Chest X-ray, AP view. Patient: 46 years old, sex M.
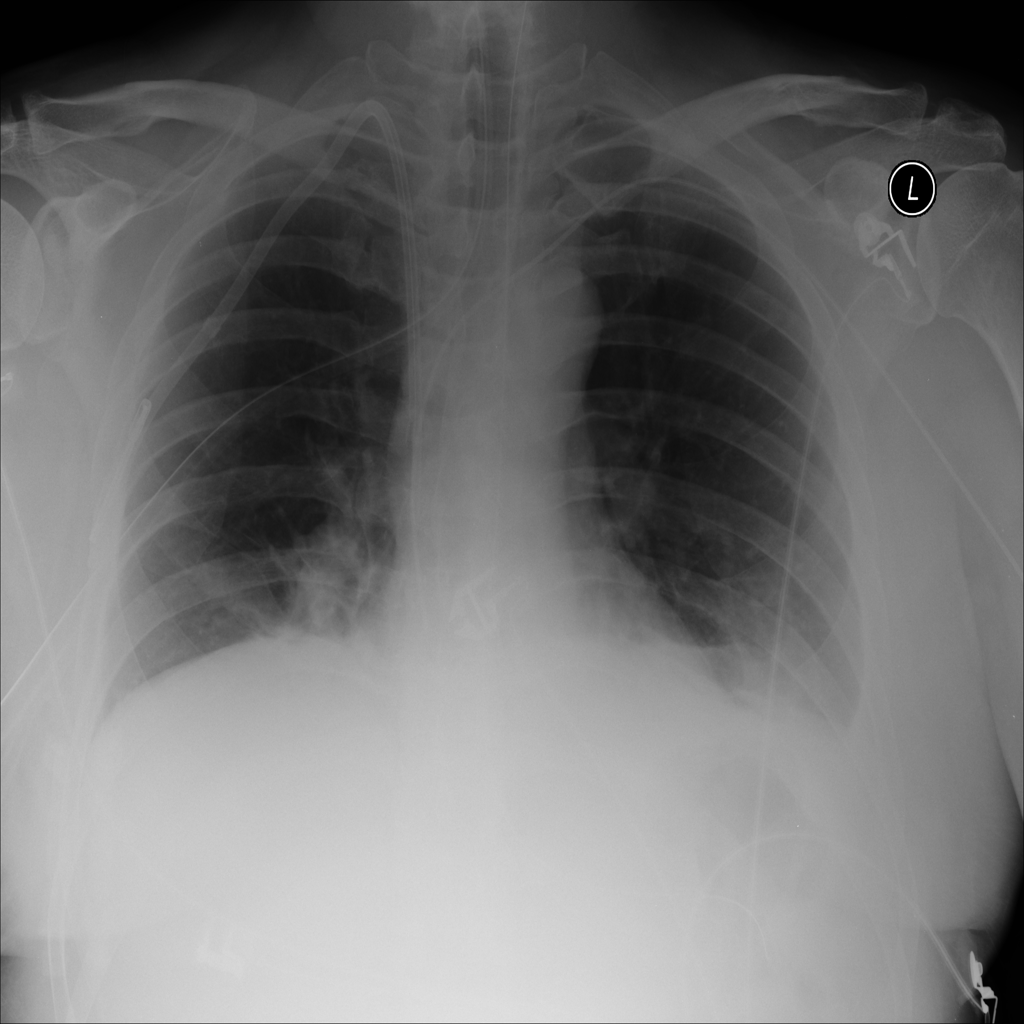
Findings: Atelectasis